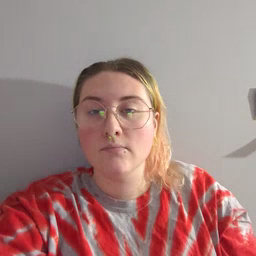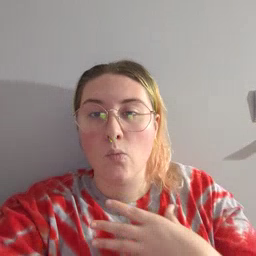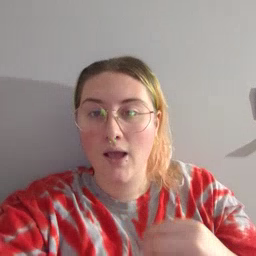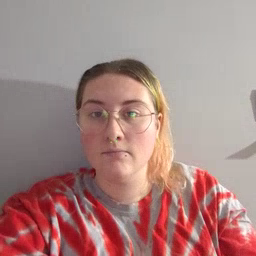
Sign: white